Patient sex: F
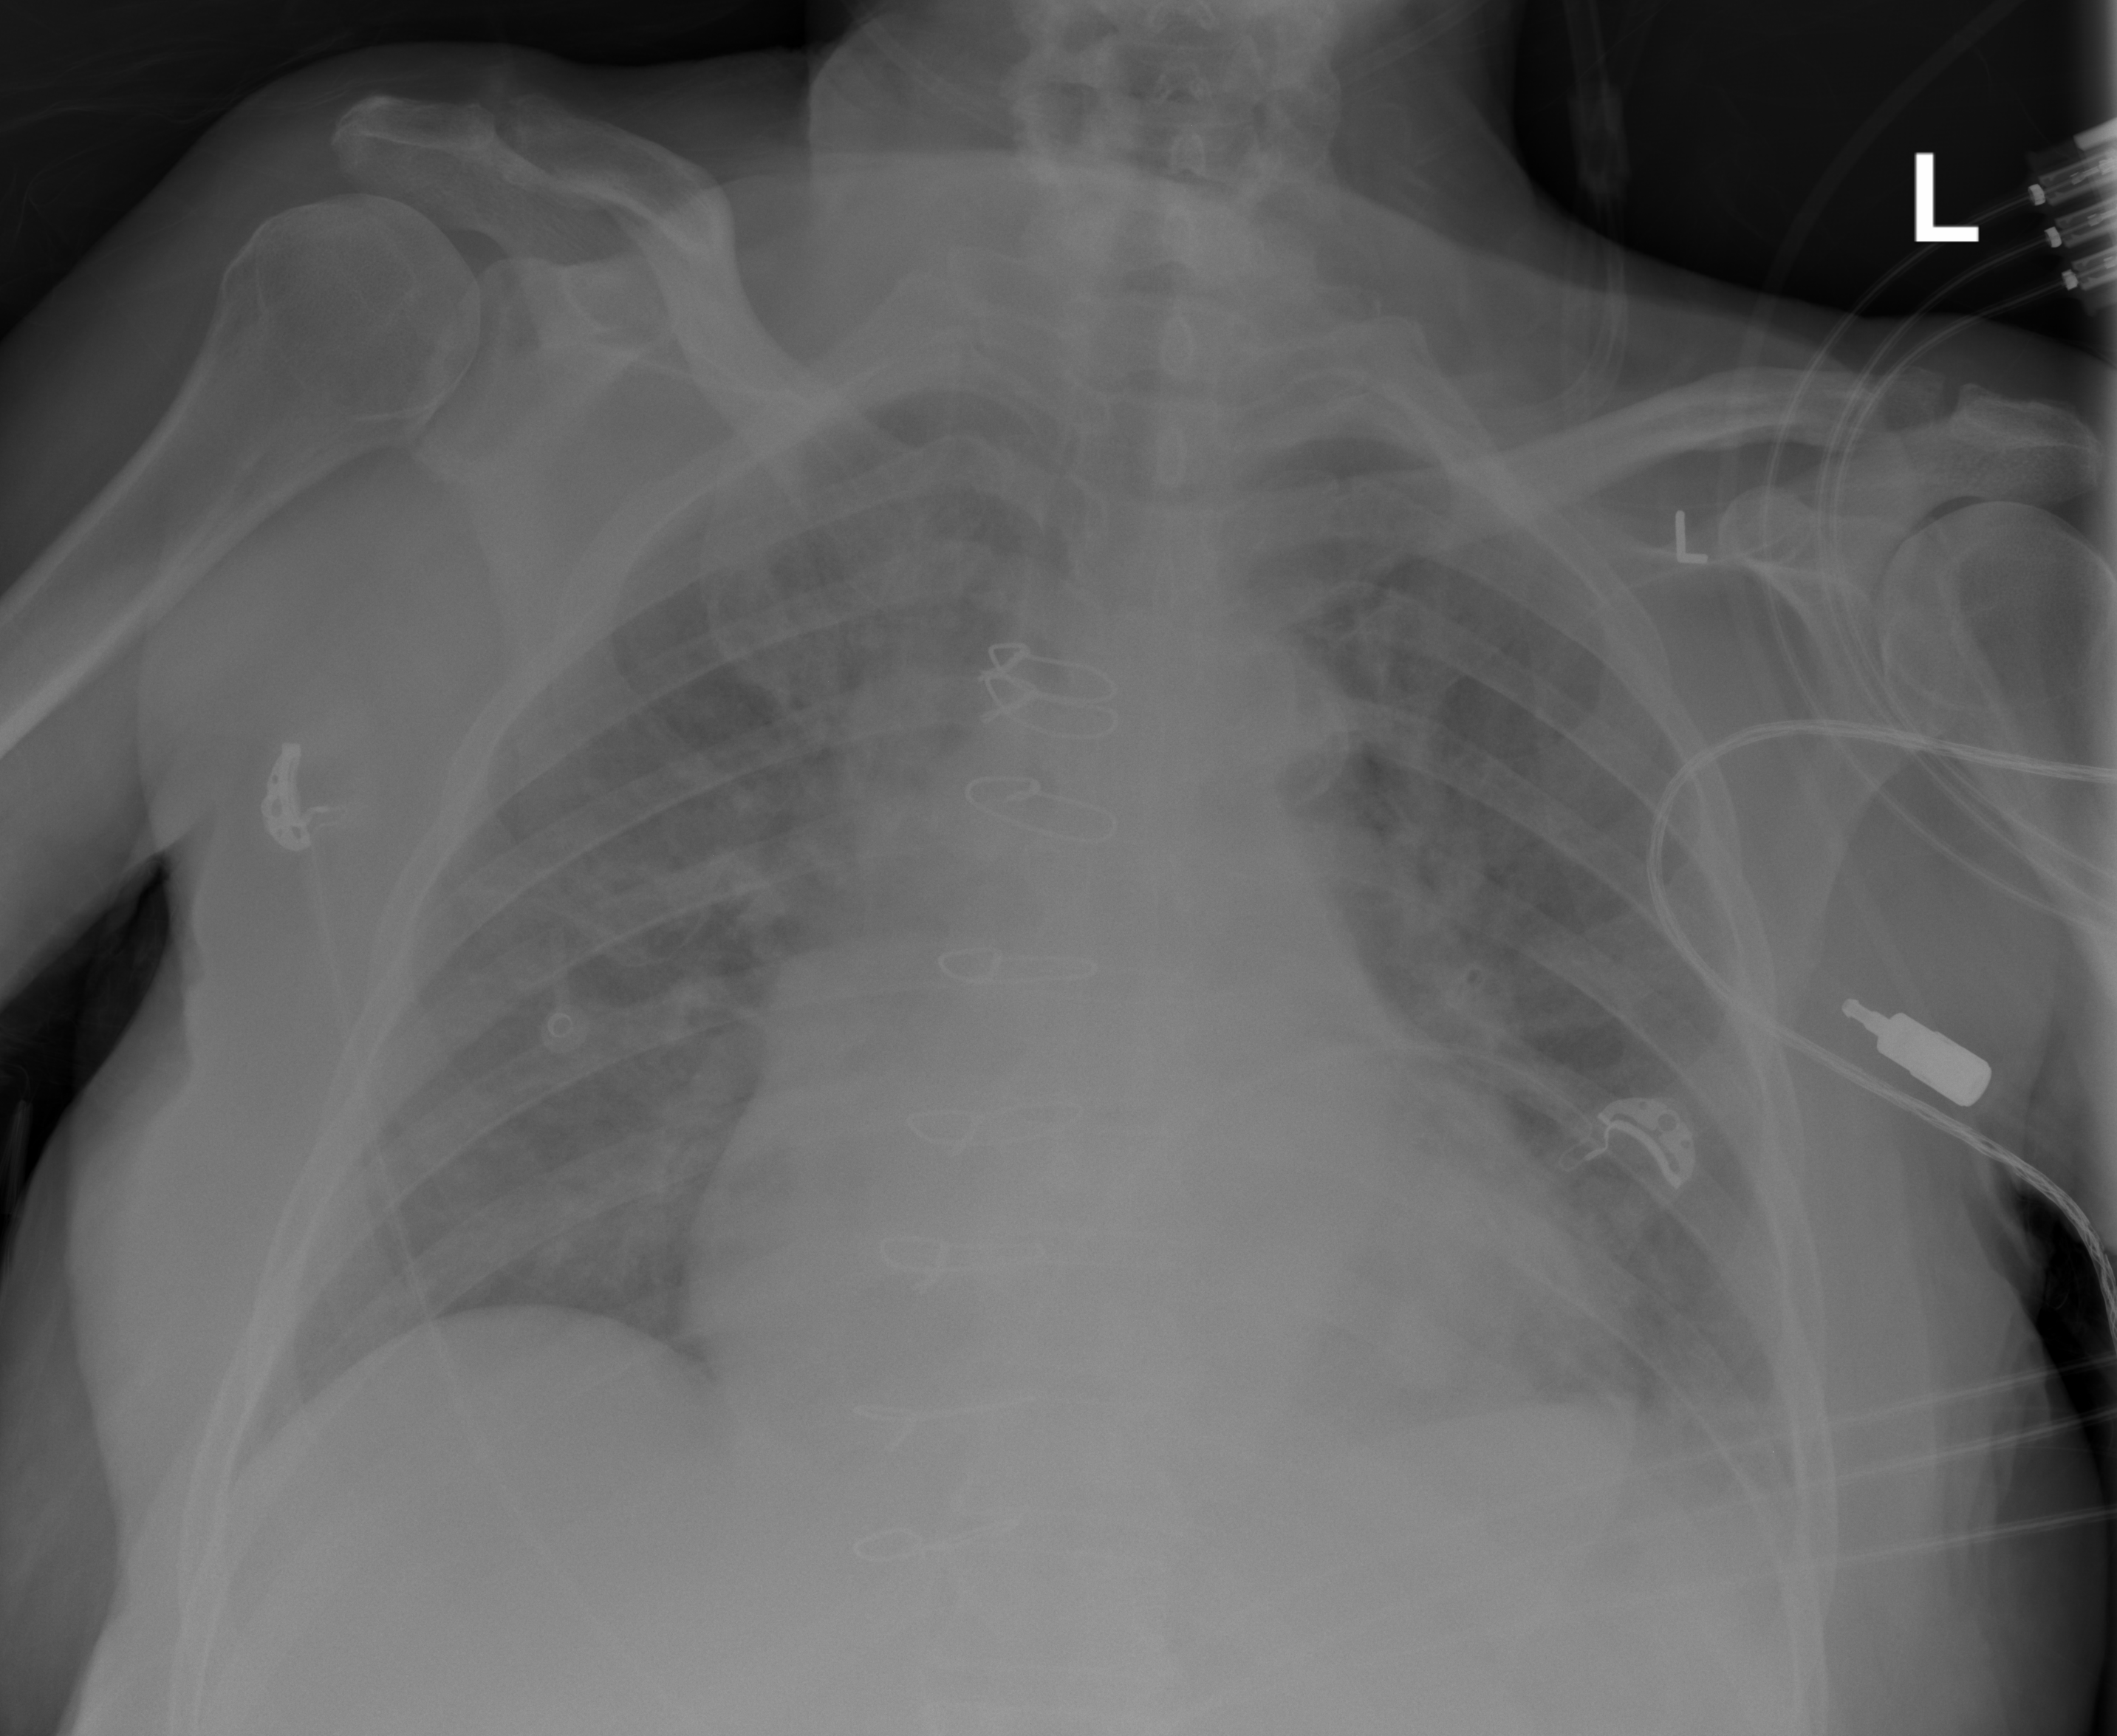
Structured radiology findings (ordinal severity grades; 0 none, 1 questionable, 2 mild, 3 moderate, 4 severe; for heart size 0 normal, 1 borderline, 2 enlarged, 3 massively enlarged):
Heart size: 2
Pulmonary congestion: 2
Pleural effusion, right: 0
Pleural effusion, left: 0
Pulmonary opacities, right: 2
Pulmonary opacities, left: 1
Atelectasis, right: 0
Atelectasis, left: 0